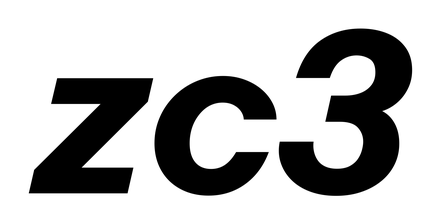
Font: InstrumentSans-Italic_Bold_Italic